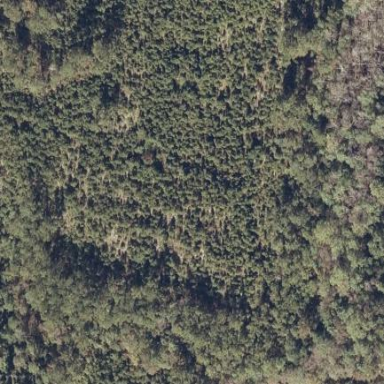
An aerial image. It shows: Woodland consisting mainly of needle-leaved trees.